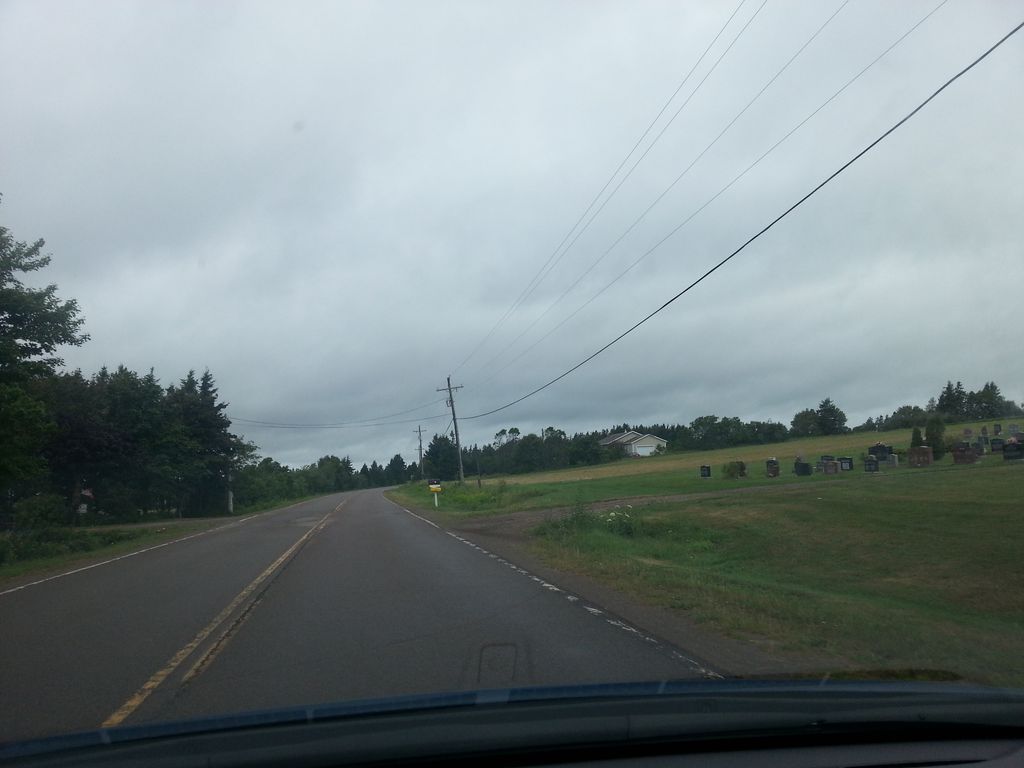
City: charlottetown